Question: I need your help.
It appears that my container's width is not being forced when the page is first loaded. The only thing that I see on my screen is:

How can I fix this?
'''
<!DOCTYPE html>
<html>
<head>
<style type="text/css">
#container {
width: 200px;
float: left;
border: 1px solid green;
}
#one {
height: 200px;
border: 1px solid red;
display: none
}
#two {
width: 8px;
height: 8px;
border: 1px solid blue;
}
#menu {
padding: 3px;
margin: 0;
cursor: default;
width: 200px;
}
</style>
<script type="text/javascript">
function showMenu(){
document.getElementById("one").style.display="block";
}
function hideMenu(){
document.getElementById("one").style.display="none";
}
</script>
</head>
<body>
<div id="container">
<div id="one" onclick="hideMenu()">
<ul id="menu">
<li>Item 1</li>
<li>Item 2</li>
</ul>
</div>
</div>
<div id="two"><img src="images/arrow_double.png" onclick="showMenu()"></div>
</body>
</html>
'''
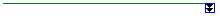
Answer: You forgot to add the 'float: left;' CSS property to '#two'.
Here: <URL>